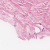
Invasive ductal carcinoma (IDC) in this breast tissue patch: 0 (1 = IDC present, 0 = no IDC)